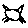
Label: cat